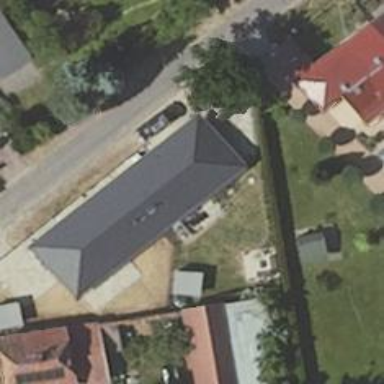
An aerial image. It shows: Semidetached house.